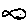
Label: fish